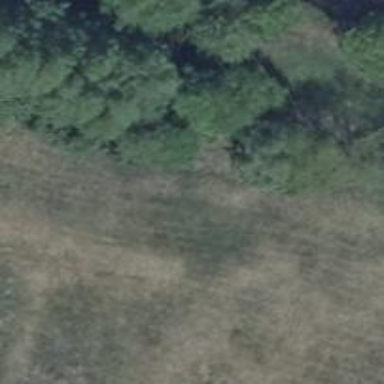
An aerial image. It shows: Hunting stand.